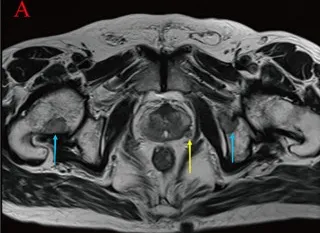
Suspicious primary focus at 4 points in the left lobe of the prostate gland (yellow arrow) (A, B). Right femoral neck, left pubic bone and sciatic metastases (blue arrow) (A, C, D).
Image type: radiology (mri)